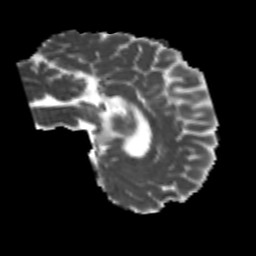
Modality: MD
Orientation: sagittal
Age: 22
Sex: male
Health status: healthy
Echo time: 0.074 s